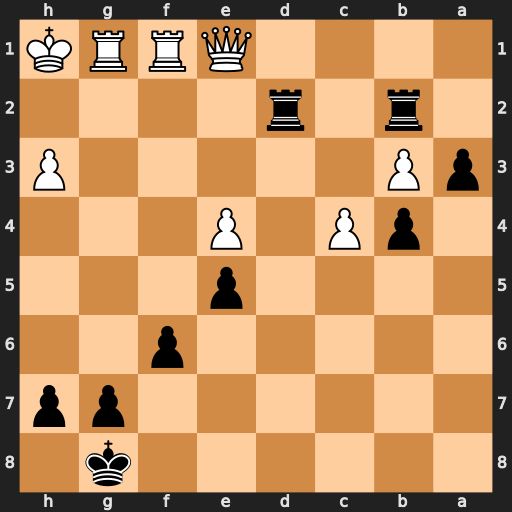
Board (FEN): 6k1/6pp/5p2/4p3/1pP1P3/pP5P/1r1r4/4QRRK
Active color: b
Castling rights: -
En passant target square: -
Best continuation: Rh2#